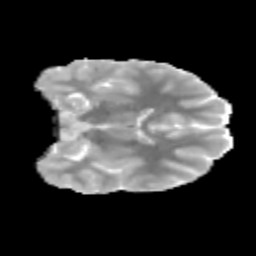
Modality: MD
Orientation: coronal
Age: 10
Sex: male
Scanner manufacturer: siemens
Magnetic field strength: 3 T
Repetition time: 3.8 s
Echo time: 0.07 s